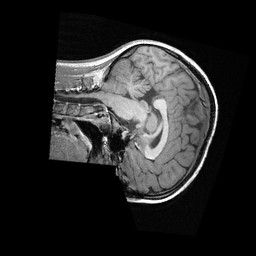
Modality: T1w
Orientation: sagittal
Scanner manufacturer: ge
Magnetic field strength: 3 T
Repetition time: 0.007204 s
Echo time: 0.00258 s